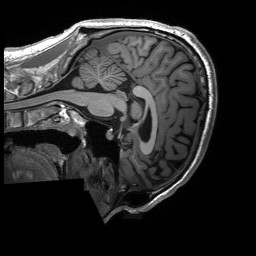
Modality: T1w
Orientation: sagittal
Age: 29
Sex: male
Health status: healthy
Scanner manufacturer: siemens
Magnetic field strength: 3 T
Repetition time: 2.53 s
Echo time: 0.00227 s